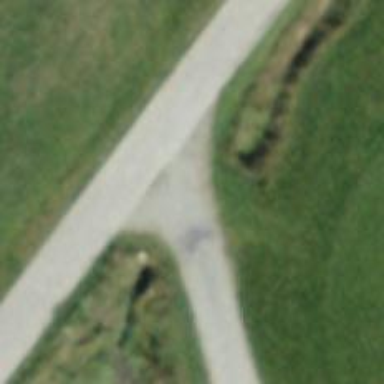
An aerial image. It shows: Designated golf cart path with gravel surface. The road is track with grade 2 tracktype.